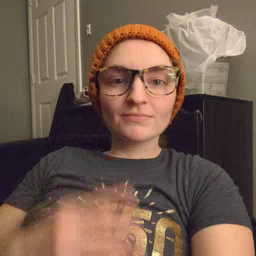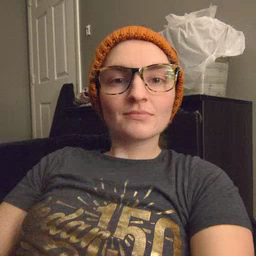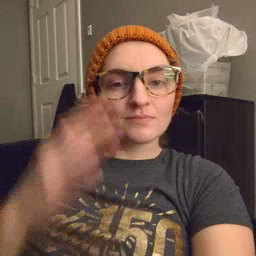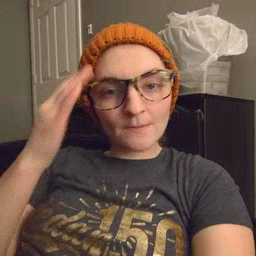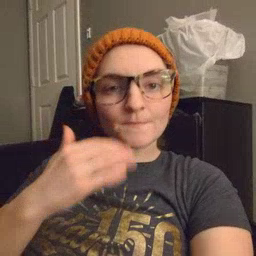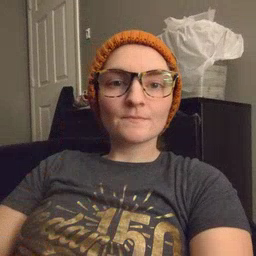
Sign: head